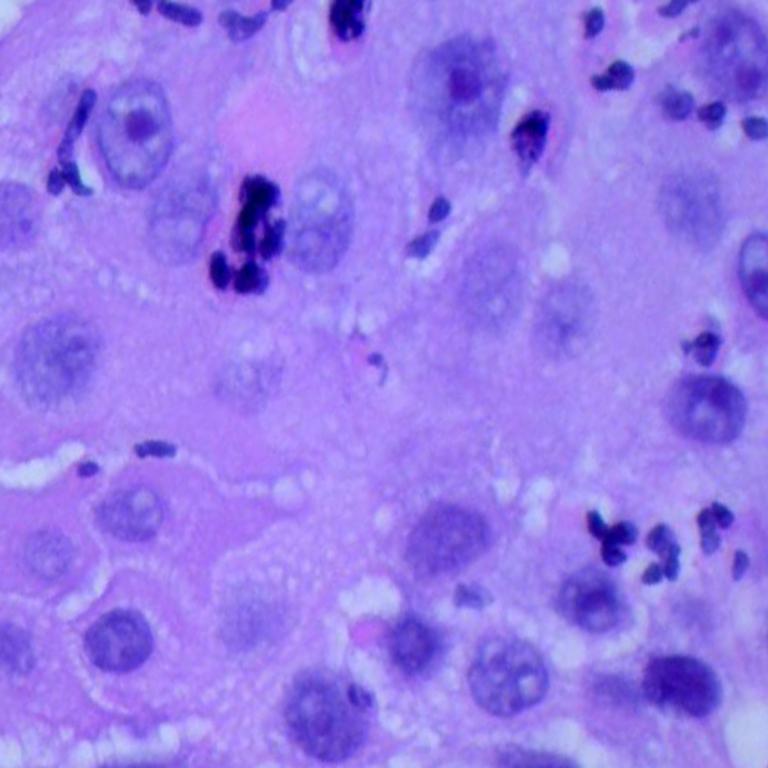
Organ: lung
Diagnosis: squamous carcinomas